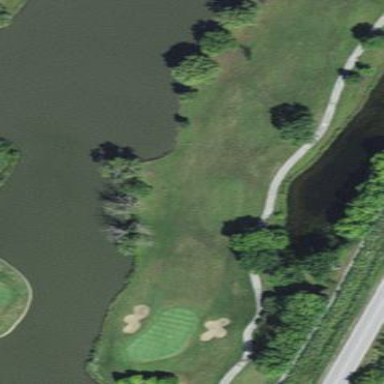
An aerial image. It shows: Well-maintained grassy area designated as golf fairway for the sport of golf. The grass is neatly mown.